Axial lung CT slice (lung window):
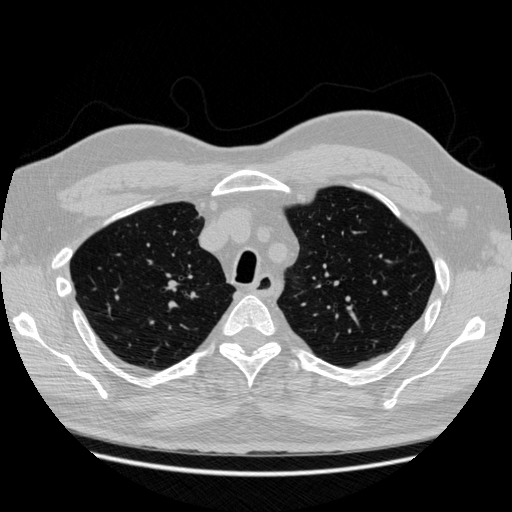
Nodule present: no